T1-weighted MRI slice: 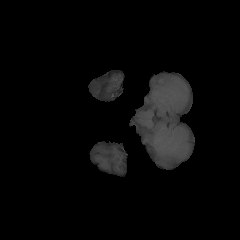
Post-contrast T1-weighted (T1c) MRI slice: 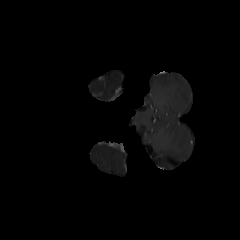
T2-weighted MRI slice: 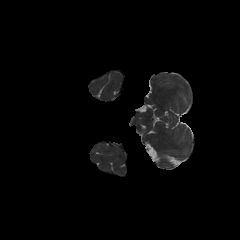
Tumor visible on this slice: no